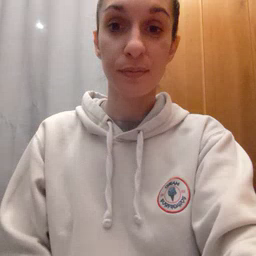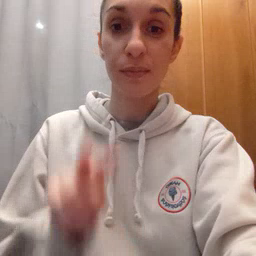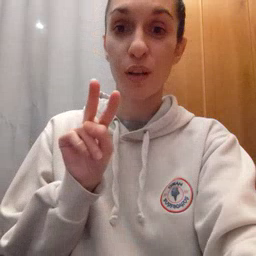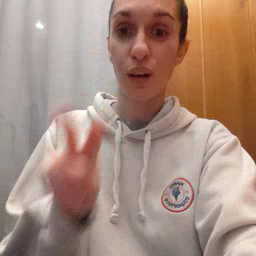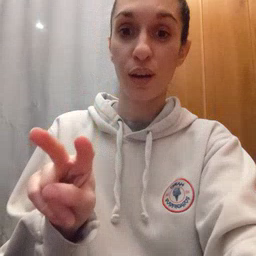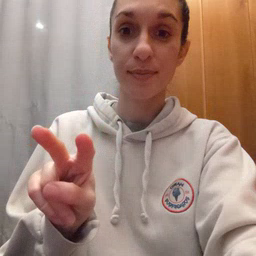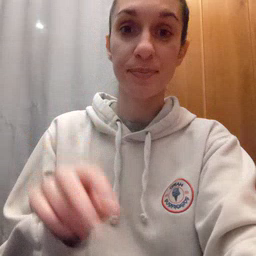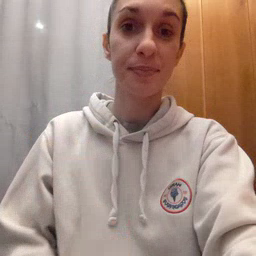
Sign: look